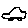
Label: car